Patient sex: M
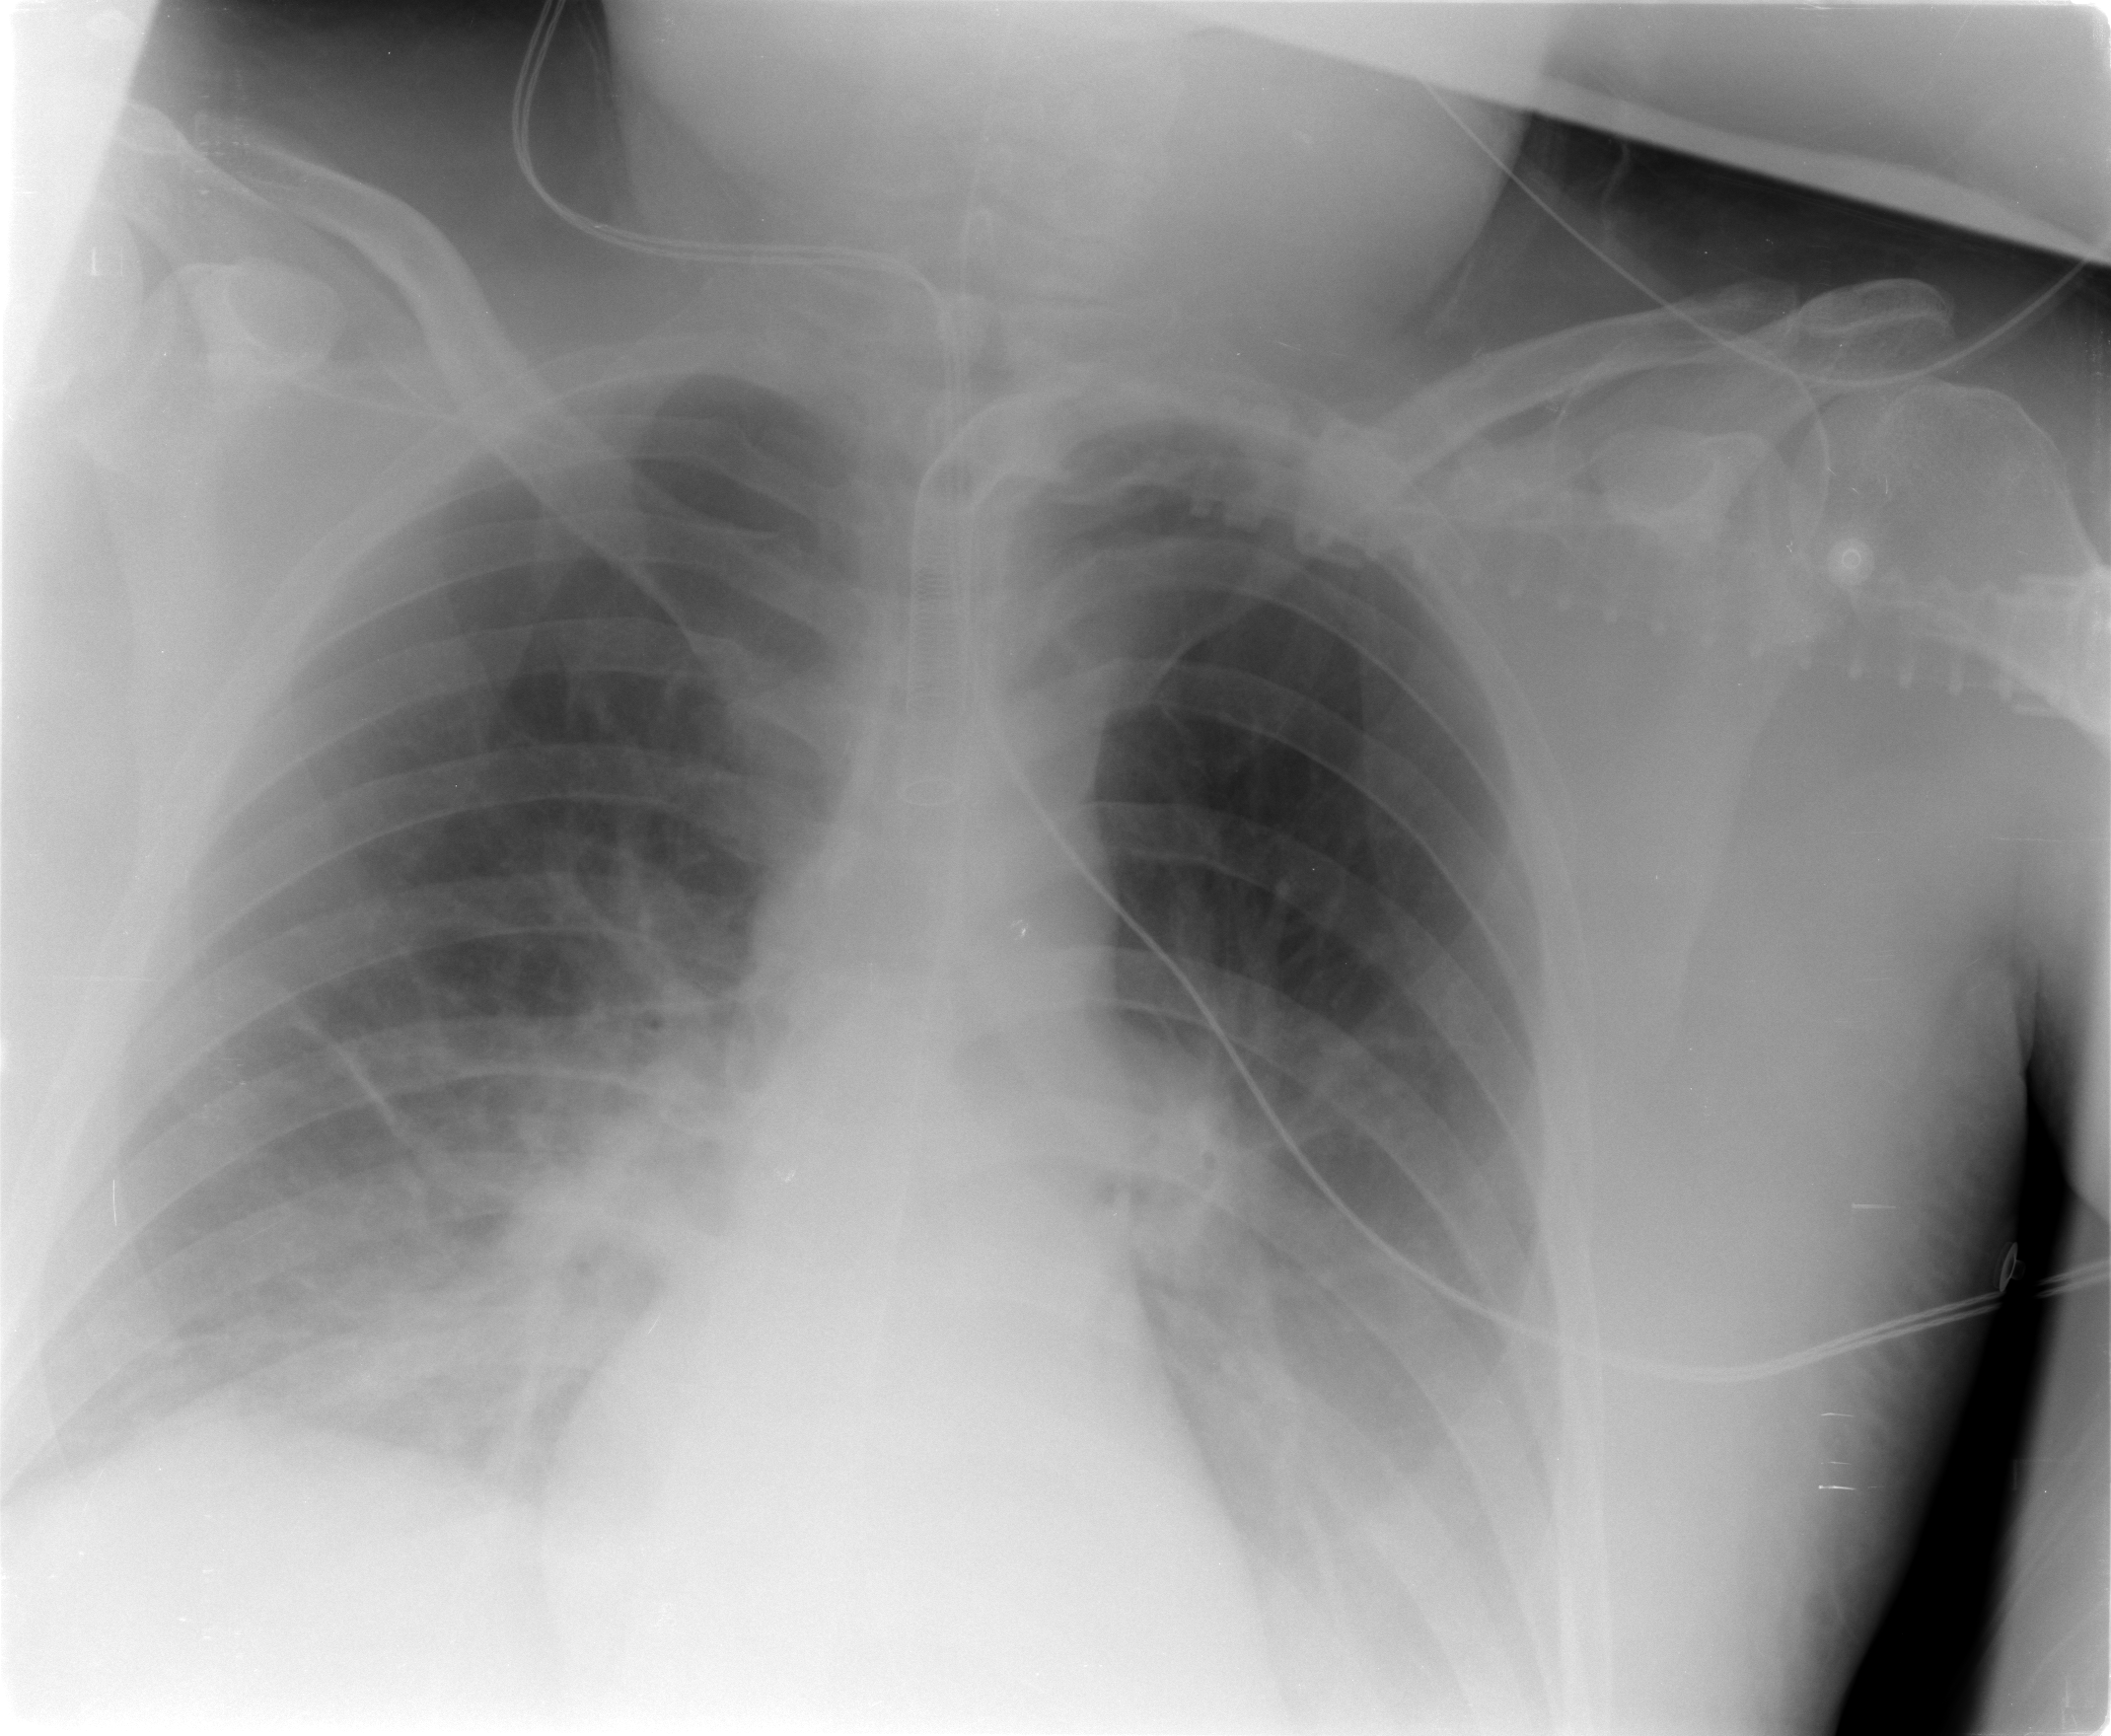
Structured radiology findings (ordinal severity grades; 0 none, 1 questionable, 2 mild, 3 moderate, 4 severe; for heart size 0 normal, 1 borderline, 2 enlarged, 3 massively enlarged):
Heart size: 0
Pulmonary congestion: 0
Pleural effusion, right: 0
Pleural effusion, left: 0
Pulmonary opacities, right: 2
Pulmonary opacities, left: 2
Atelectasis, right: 2
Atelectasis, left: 2